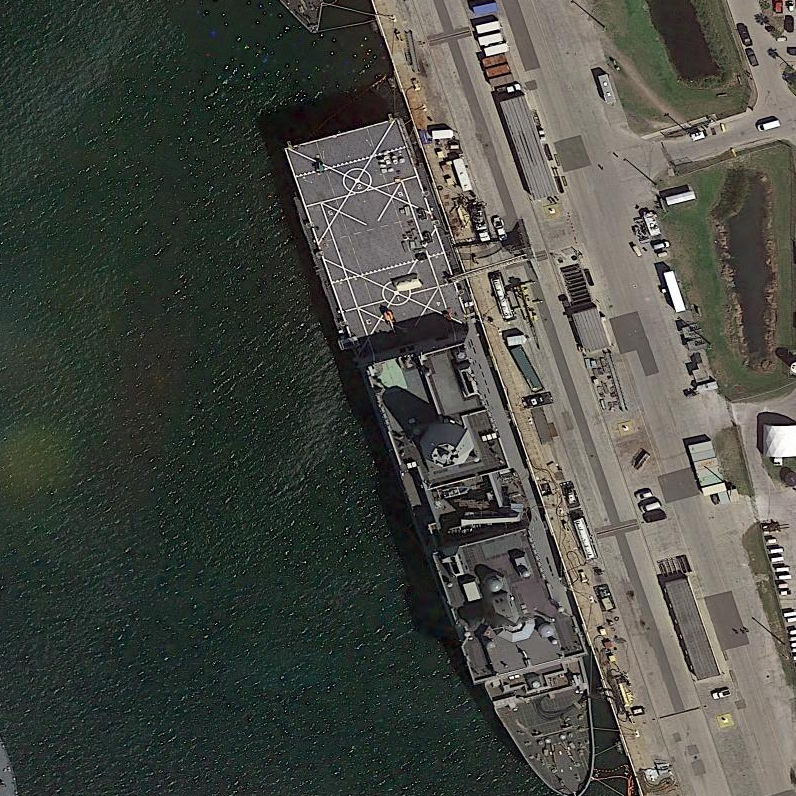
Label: combat